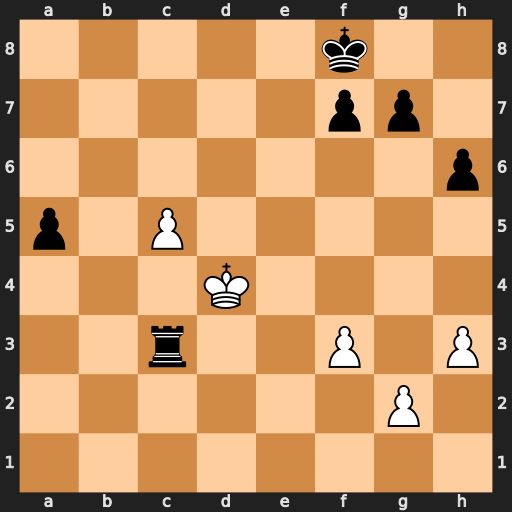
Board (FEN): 5k2/5pp1/7p/p1P5/3K4/2r2P1P/6P1/8
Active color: w
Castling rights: -
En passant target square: -
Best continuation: Kxc3 Ke7 Kc4 a4 Kb4